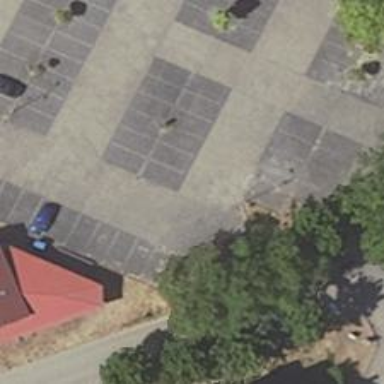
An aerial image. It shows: Parking aisle designated as service road.